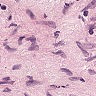
Metastatic tissue present: no